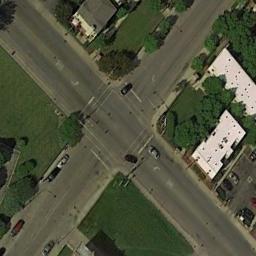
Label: intersection